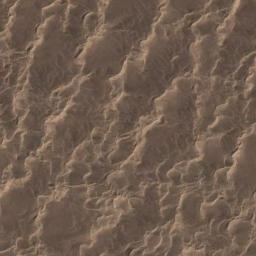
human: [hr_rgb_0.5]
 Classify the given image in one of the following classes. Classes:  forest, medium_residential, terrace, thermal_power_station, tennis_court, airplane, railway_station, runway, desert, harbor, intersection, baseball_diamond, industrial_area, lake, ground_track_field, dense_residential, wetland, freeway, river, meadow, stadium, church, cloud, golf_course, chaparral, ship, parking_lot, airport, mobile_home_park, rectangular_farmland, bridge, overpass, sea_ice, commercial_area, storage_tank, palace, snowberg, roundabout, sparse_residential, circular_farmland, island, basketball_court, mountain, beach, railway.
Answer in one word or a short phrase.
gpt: desert